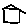
Label: house